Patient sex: F
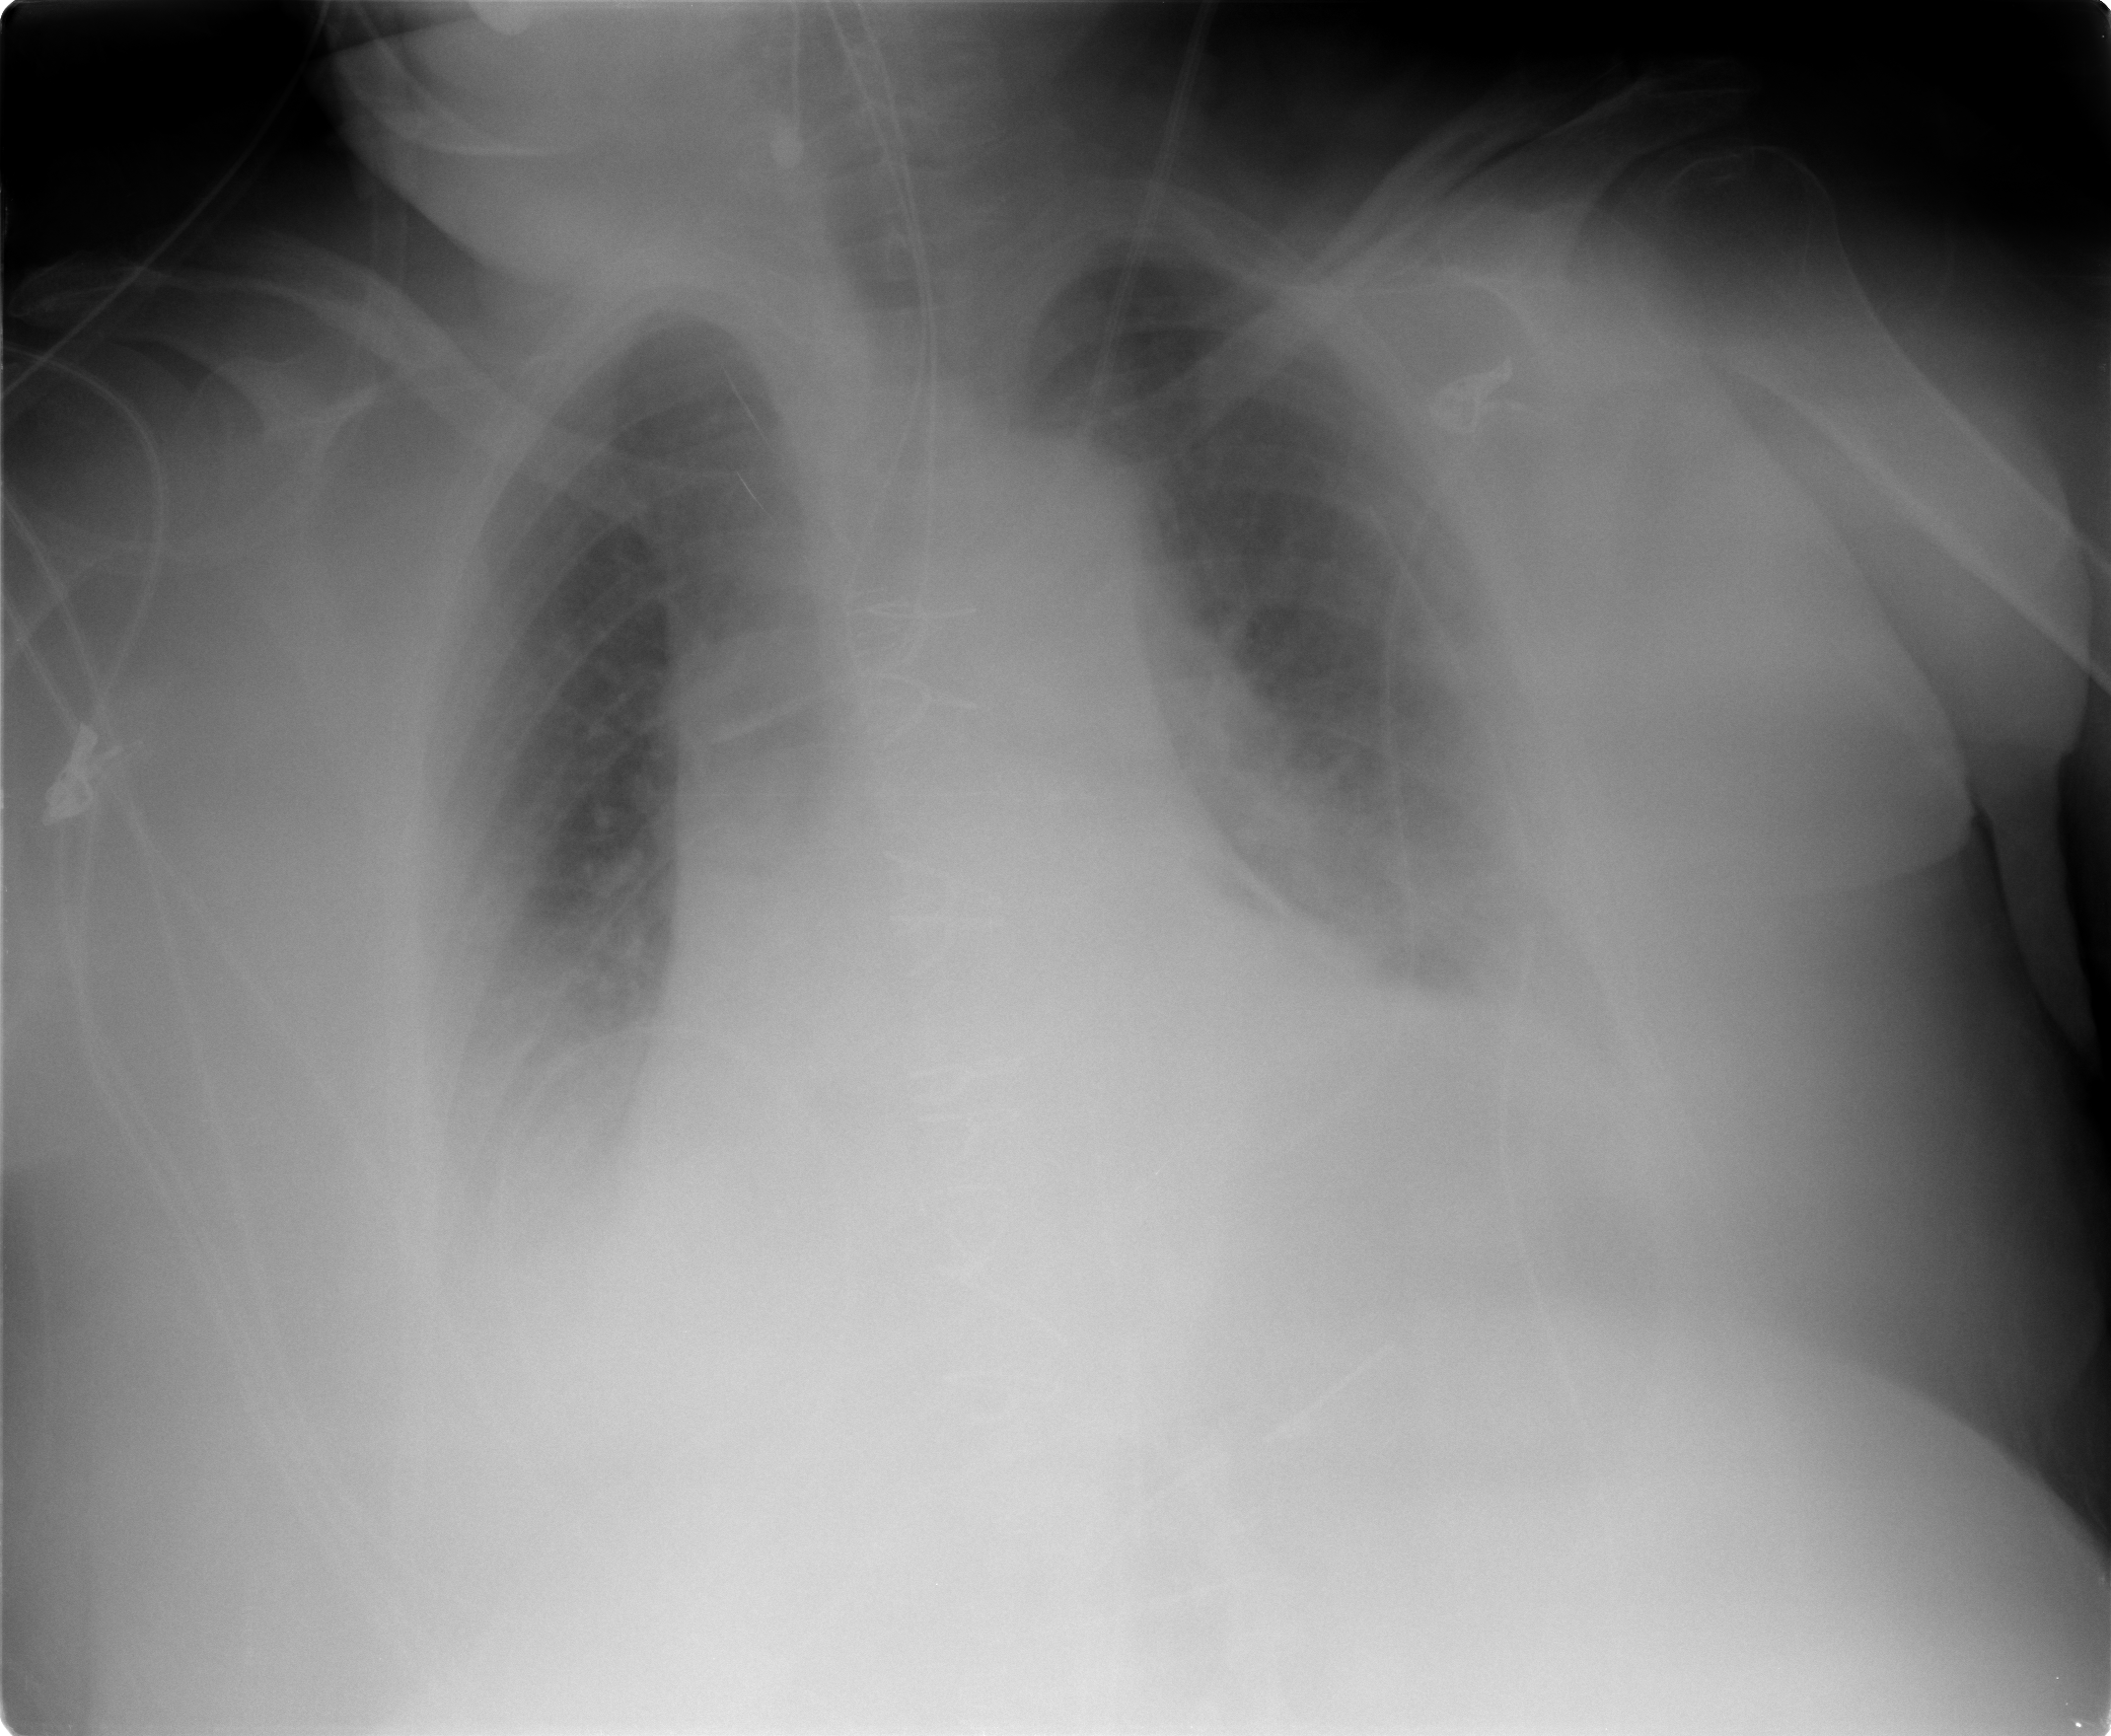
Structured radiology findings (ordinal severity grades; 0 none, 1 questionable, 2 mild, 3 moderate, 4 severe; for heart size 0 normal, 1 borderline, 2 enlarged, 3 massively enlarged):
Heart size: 2
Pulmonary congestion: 2
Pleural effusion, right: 2
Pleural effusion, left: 2
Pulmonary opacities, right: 0
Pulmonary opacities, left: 0
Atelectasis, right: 2
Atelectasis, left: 2